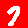
Digit: 7